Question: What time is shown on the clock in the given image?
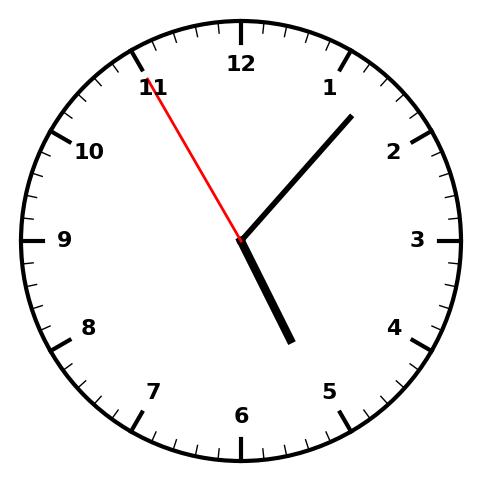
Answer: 05:06:55